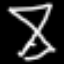
Label: hourglass